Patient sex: M
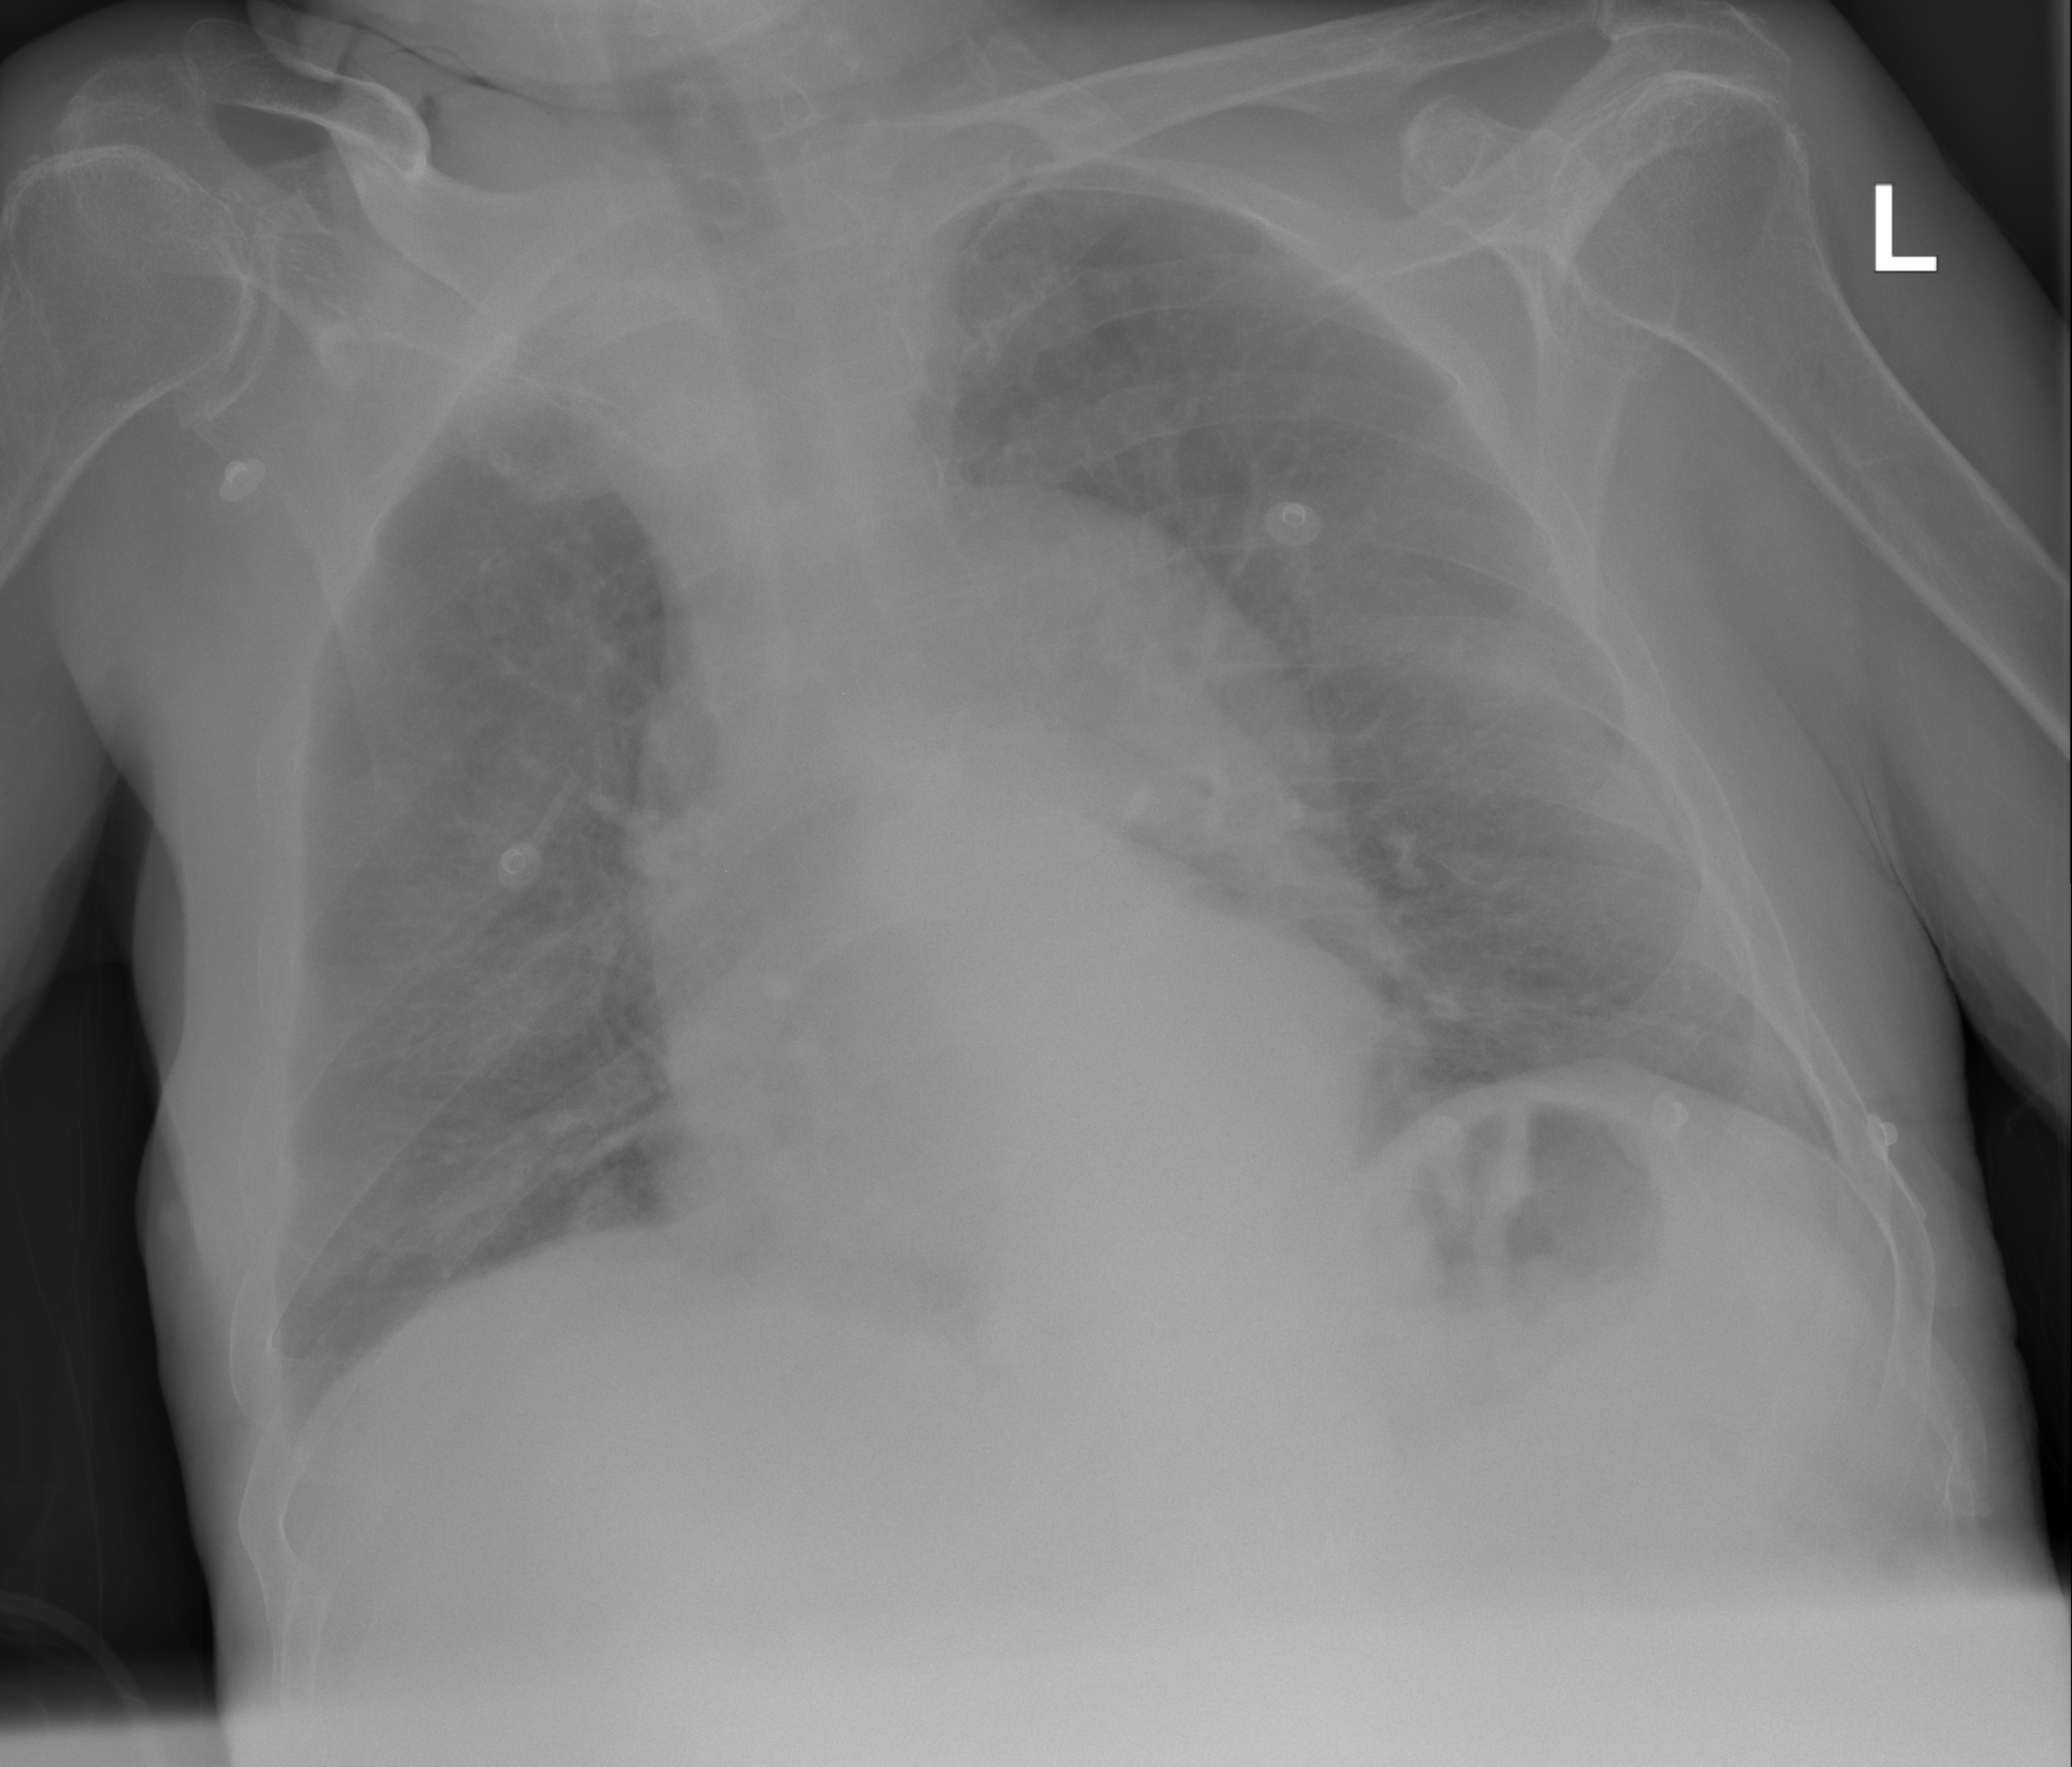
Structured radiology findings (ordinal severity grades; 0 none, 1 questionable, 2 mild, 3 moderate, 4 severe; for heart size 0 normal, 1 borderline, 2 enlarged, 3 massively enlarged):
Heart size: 0
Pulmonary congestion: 2
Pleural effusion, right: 0
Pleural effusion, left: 0
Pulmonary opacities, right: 2
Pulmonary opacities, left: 2
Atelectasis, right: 0
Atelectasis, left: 0